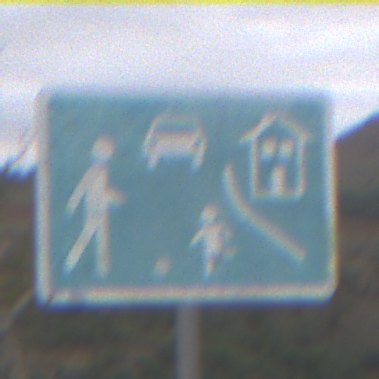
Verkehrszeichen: BeginnVerkehrsberuhigterBereich
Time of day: Midday
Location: Outdoor (Nature)
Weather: Overcast
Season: NotSpecified
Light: Natural